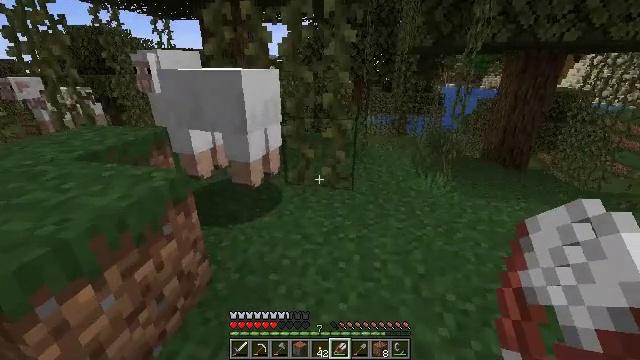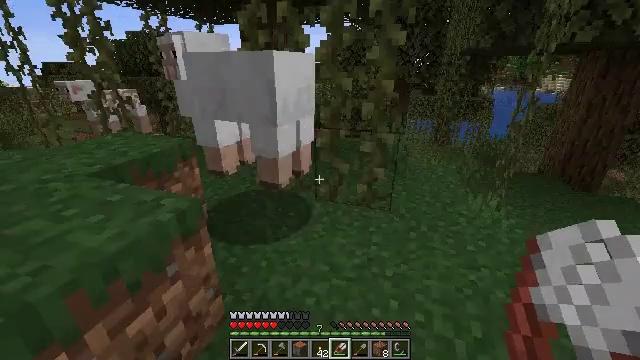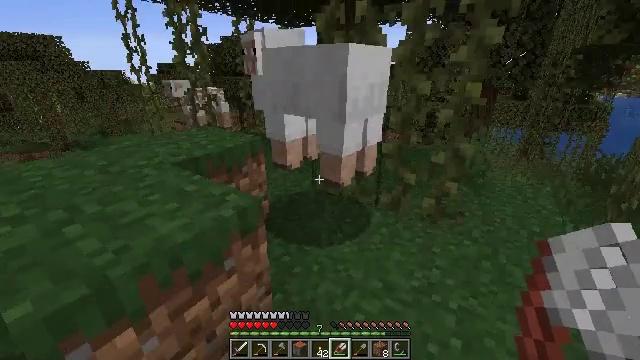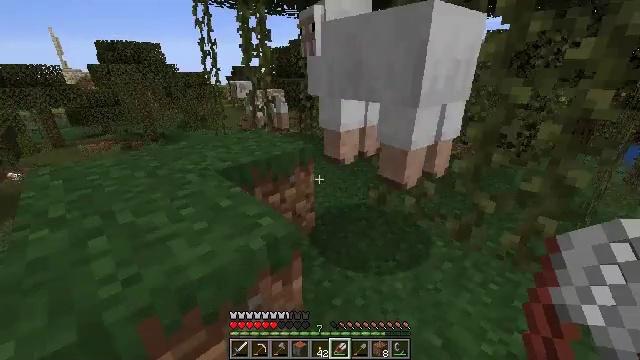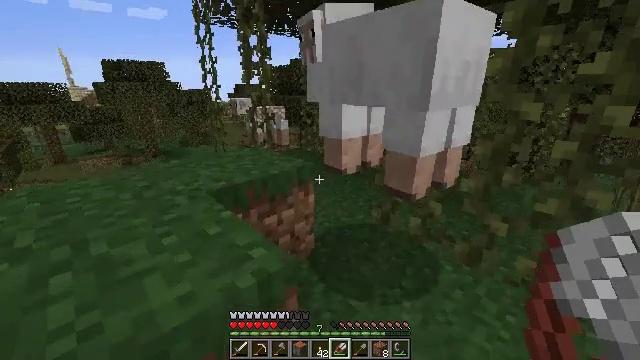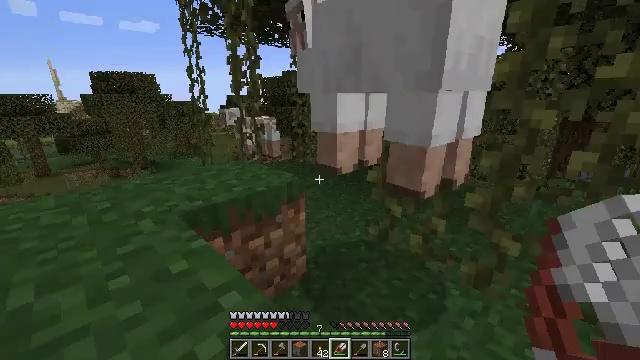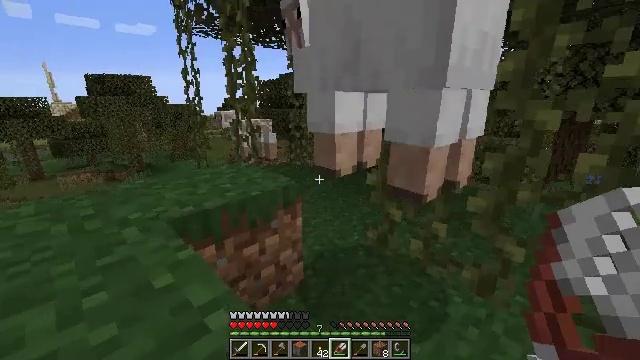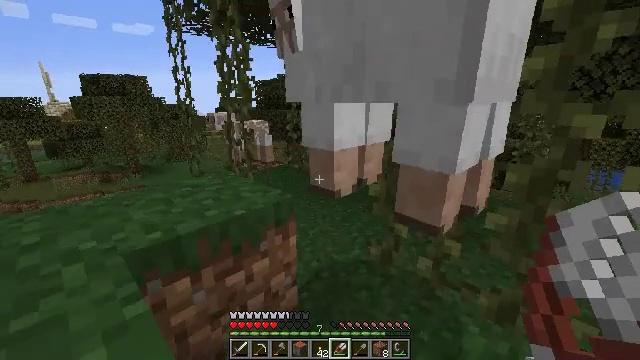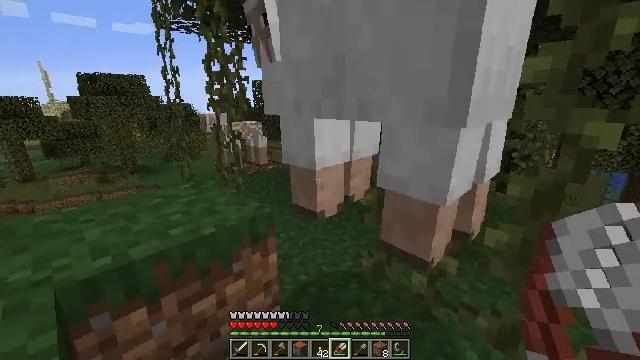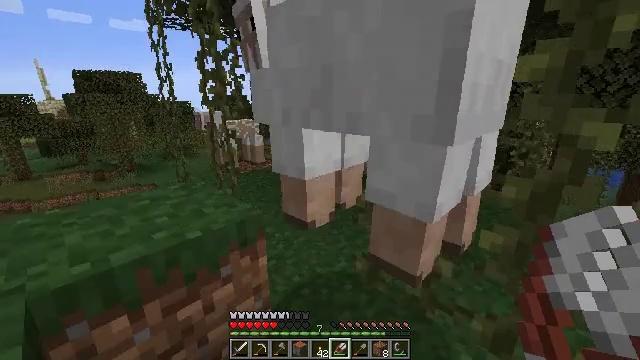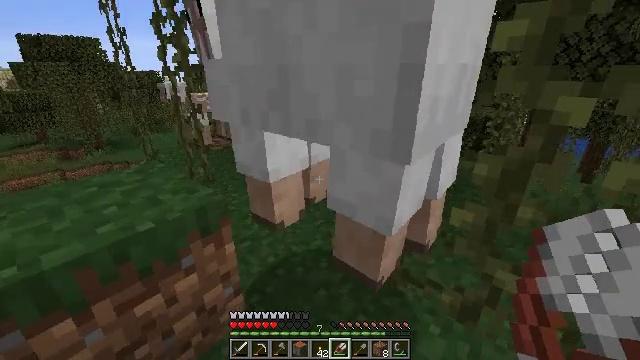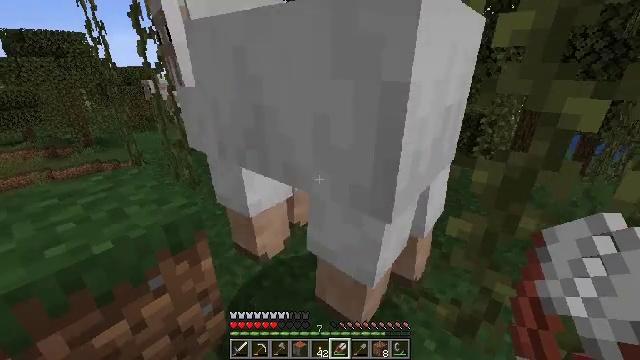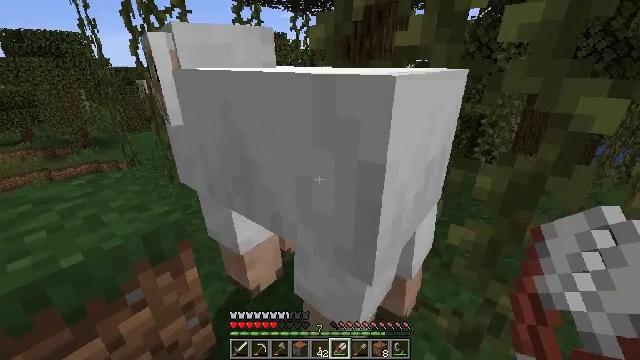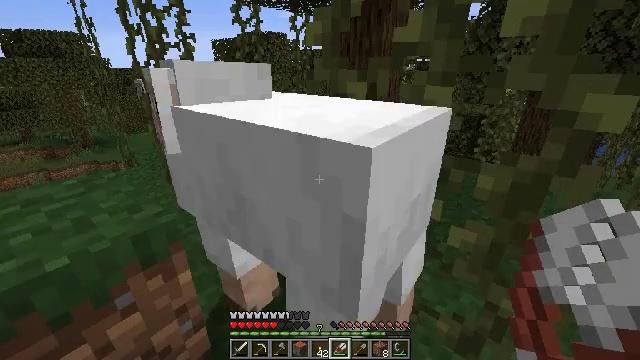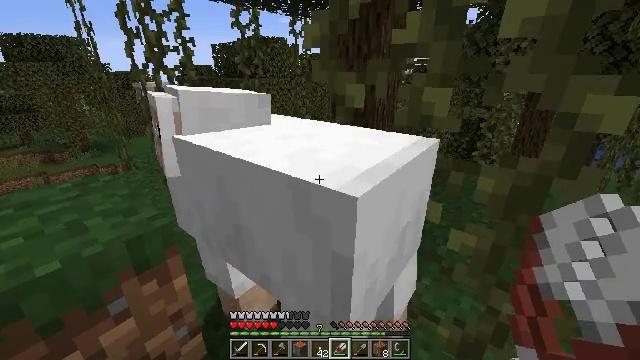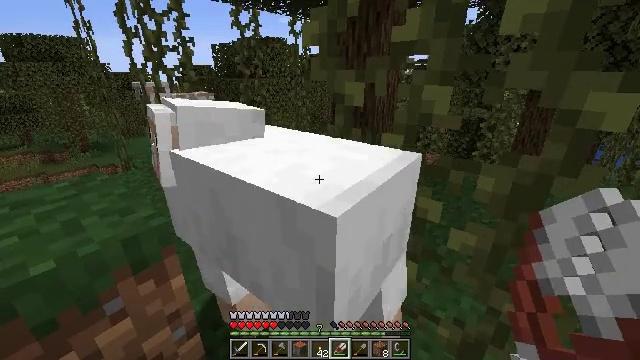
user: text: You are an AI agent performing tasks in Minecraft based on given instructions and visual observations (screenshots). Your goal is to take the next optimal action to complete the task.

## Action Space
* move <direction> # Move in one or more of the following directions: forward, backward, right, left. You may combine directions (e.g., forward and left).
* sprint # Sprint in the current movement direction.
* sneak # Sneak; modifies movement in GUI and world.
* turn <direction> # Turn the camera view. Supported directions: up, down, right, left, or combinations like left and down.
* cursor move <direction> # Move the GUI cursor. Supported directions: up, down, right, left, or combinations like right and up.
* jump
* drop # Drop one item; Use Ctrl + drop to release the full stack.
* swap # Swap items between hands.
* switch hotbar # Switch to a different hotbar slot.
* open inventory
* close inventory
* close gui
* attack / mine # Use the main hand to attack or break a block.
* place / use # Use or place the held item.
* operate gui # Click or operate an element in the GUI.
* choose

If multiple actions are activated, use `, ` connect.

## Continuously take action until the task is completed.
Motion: motion action
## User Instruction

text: Drop shears.
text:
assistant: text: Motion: move forward, turn left
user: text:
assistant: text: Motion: move forward, turn left
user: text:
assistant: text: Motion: move forward, turn left
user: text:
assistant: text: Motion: move forward, turn up
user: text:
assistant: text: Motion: move forward, turn right and up
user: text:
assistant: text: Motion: move forward
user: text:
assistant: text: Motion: move forward
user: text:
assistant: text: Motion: move forward
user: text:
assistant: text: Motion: move forward
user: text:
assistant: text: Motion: move forward, turn right and down
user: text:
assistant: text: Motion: turn right
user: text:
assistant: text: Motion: use / place
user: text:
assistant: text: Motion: use / place
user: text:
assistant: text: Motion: use / place
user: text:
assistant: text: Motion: no_op
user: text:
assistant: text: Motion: no_op
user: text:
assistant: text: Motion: no_op
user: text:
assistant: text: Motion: no_op
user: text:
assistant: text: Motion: no_op
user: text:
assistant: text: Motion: no_op
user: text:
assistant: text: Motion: no_op
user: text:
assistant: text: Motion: no_op
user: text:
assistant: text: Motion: turn left, use / place
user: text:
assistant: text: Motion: use / place
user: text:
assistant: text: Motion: turn up, use / place
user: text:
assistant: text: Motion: turn right and up
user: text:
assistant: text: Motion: turn right and up
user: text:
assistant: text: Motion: turn right
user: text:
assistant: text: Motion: move forward
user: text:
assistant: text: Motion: move forward